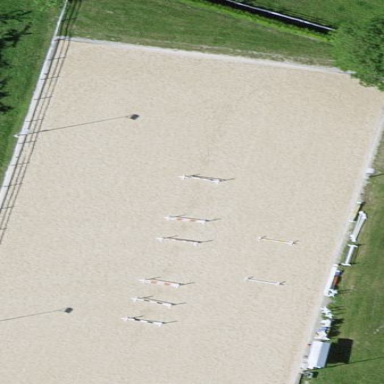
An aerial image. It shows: Equestrian pitch for leisure land sports.